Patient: sex M, age 71
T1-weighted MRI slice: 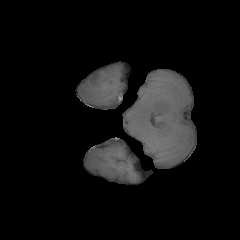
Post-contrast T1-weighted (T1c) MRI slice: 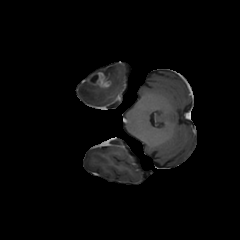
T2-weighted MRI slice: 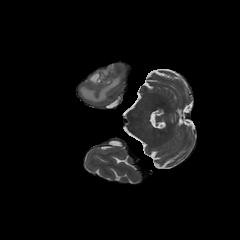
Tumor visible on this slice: yes
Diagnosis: Glioblastoma, IDH-wildtype
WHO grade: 4